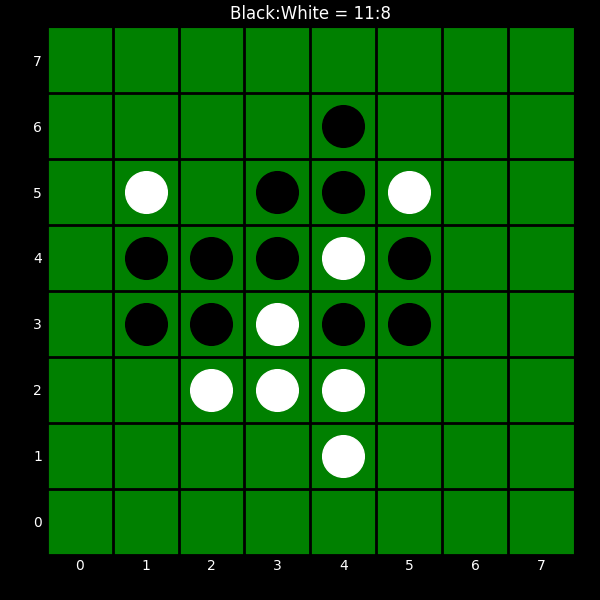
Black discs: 11
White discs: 8